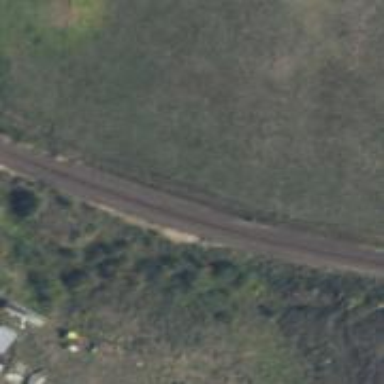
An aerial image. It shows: Railway track.